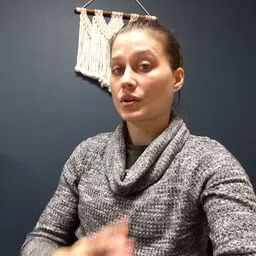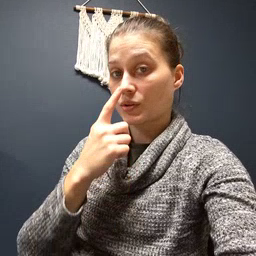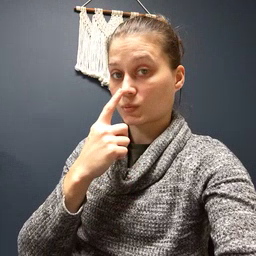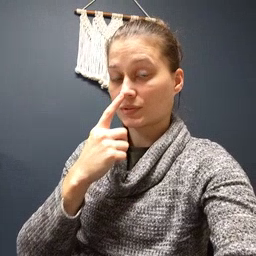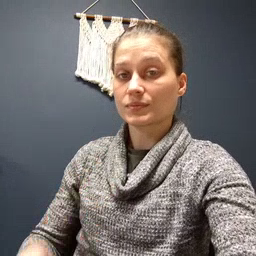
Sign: nose